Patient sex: M
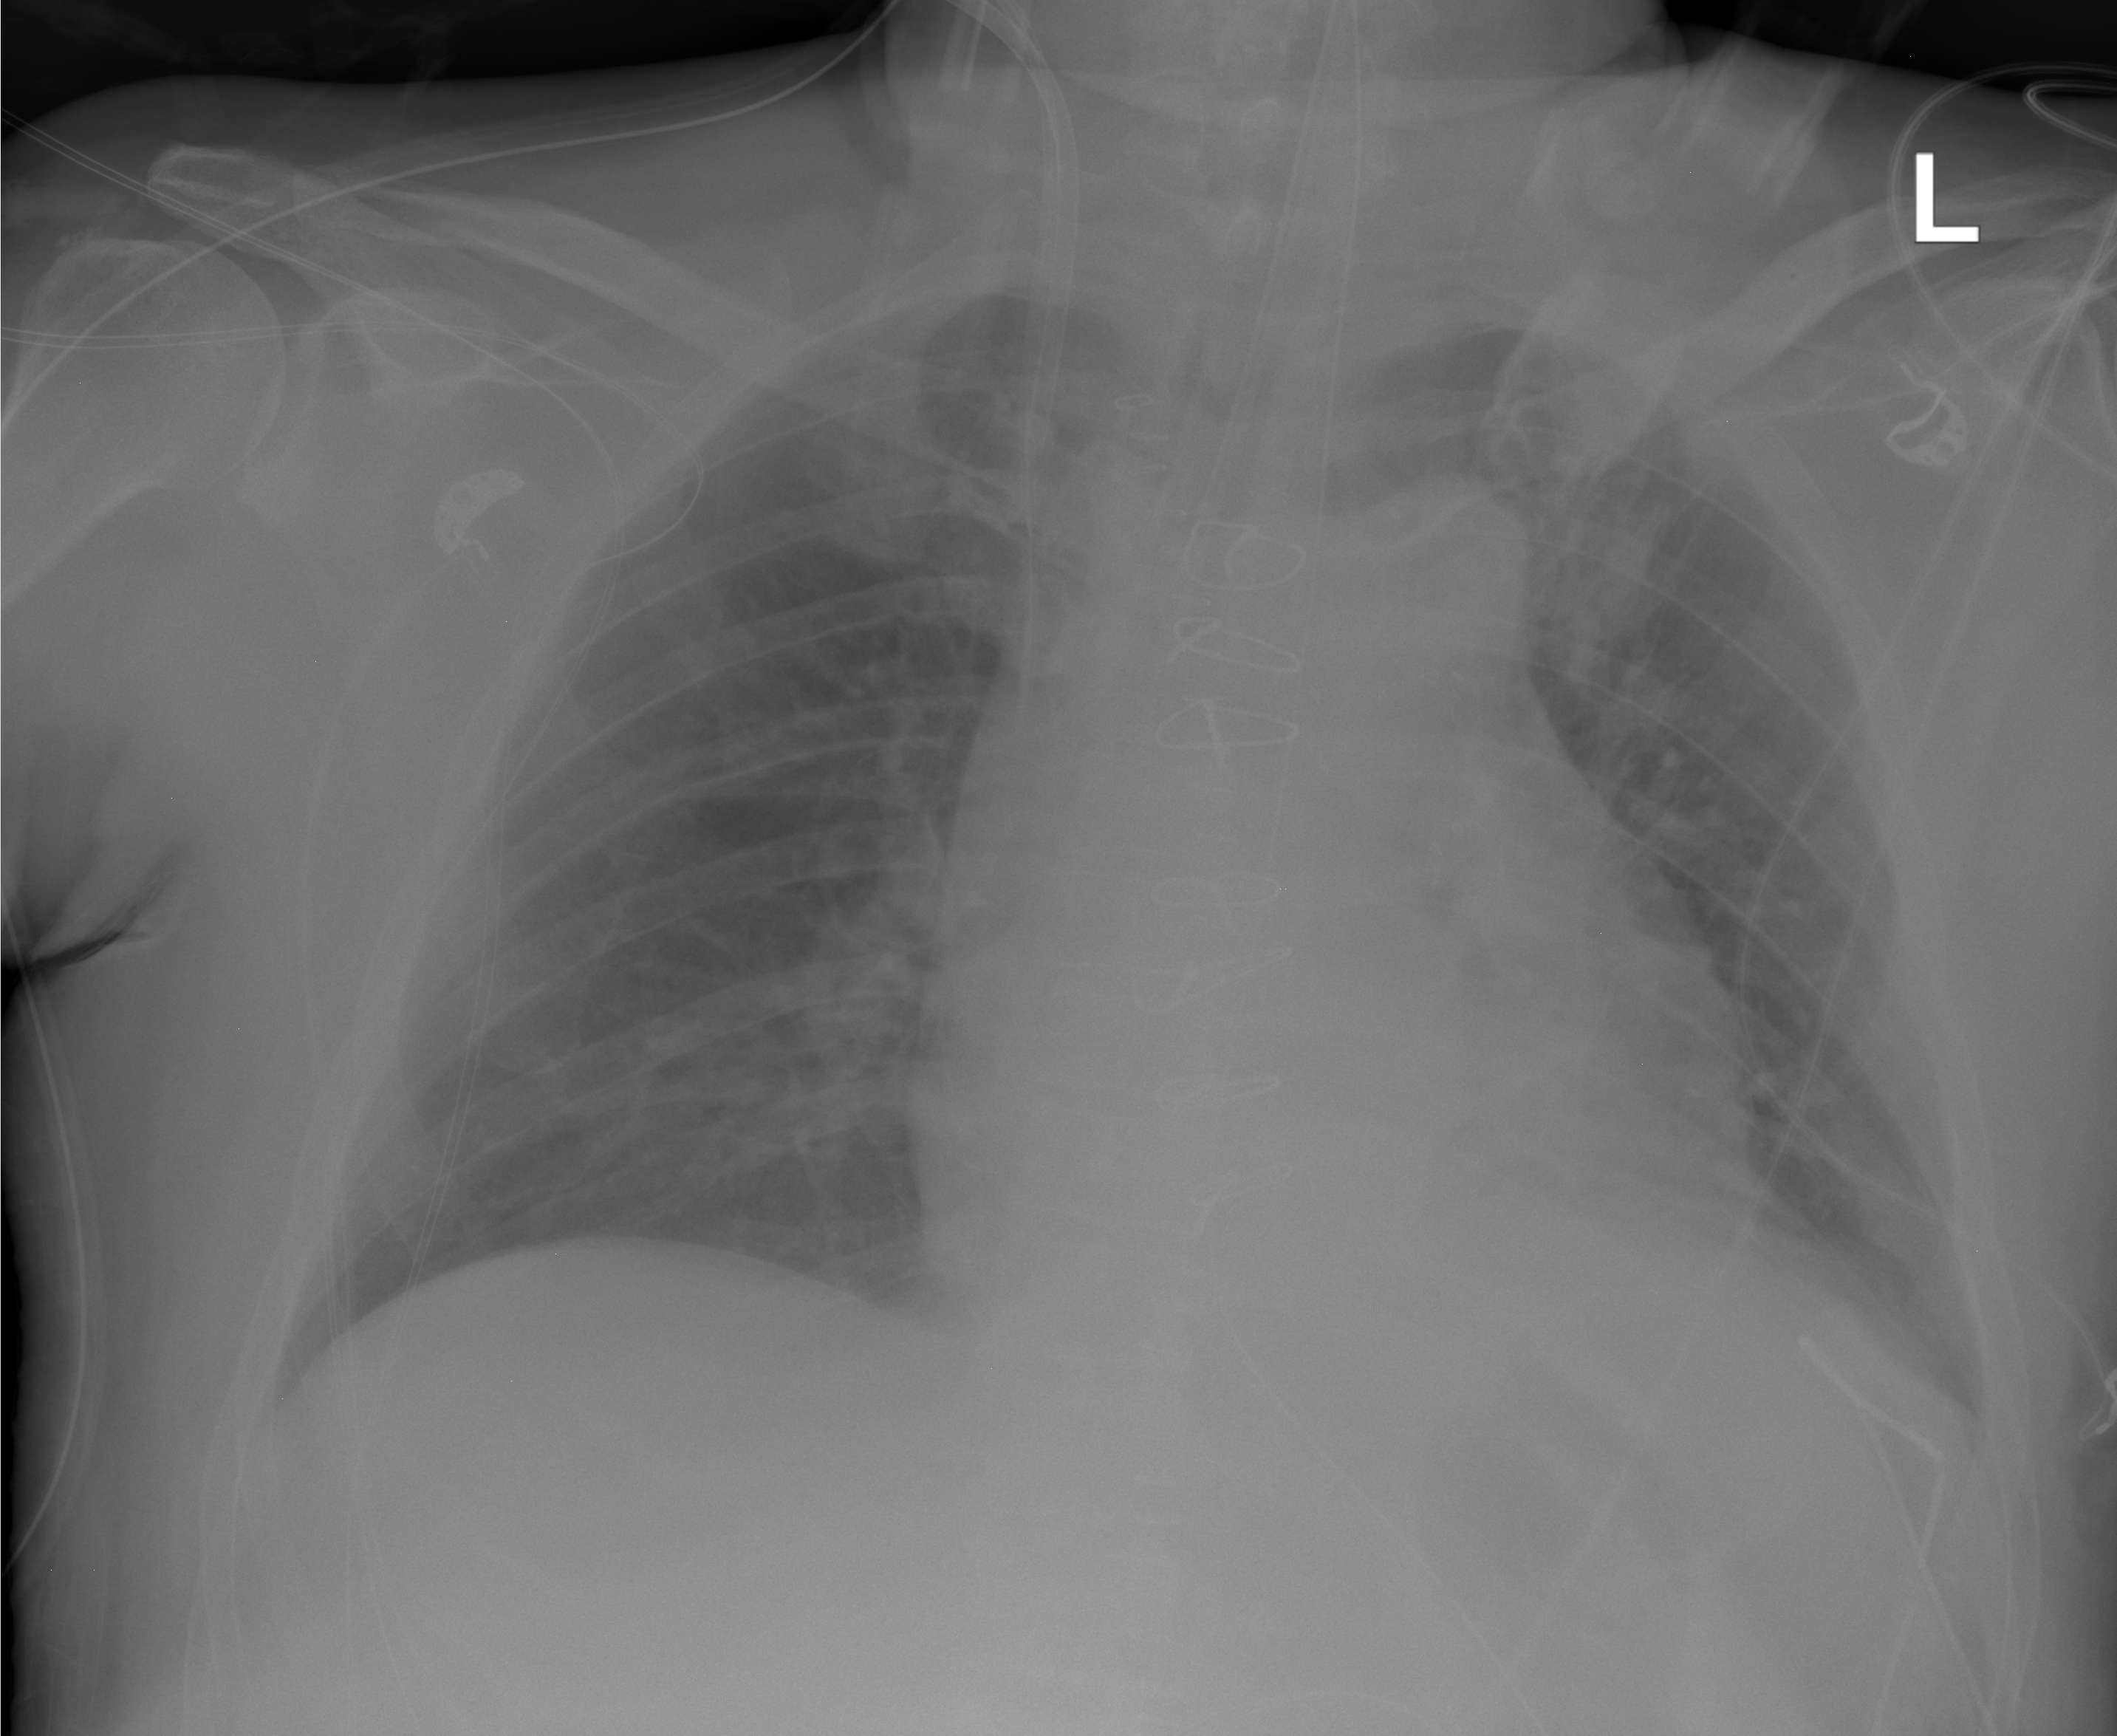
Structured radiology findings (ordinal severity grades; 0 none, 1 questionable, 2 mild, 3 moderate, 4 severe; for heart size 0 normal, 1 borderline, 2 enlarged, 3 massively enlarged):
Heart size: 2
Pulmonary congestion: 2
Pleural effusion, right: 0
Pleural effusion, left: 0
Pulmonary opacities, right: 0
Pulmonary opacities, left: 0
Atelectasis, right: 0
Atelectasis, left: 2